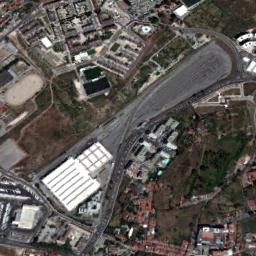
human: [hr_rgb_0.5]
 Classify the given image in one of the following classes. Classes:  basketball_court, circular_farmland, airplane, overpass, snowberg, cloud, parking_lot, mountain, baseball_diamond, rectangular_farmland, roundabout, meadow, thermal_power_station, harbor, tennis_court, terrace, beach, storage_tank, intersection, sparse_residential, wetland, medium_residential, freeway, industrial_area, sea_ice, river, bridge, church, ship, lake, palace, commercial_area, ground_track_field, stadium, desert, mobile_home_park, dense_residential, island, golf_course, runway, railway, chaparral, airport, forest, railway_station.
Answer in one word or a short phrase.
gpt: railway_station